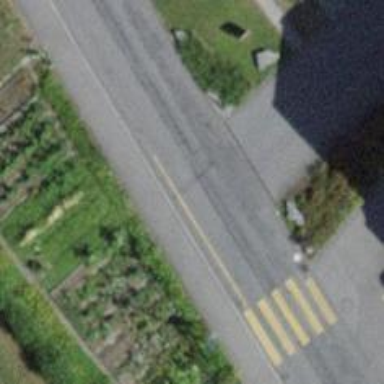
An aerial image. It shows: Residential road with asphalt surface. The sidewalk on the right also has asphalt surface.